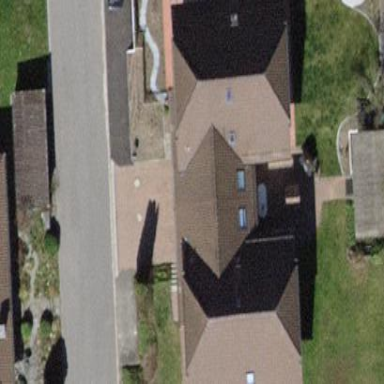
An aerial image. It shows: Half-hipped roof on semi-detached house.